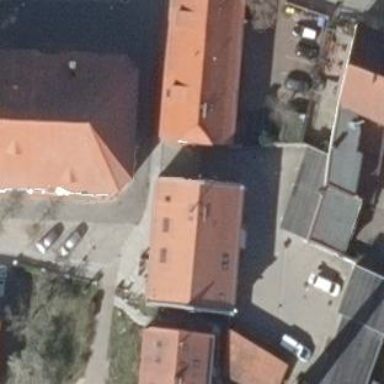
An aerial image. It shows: Police building.